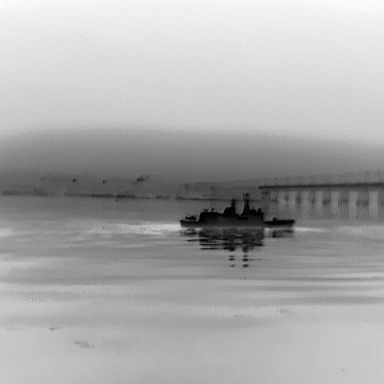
There is a warship in the infrared image.